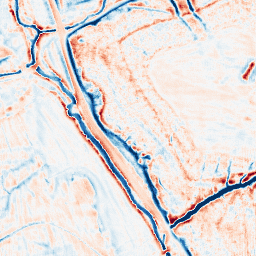
Category: edge_preserving
Decomposition family: bilateral
Decomposition parameters: d: 15
sigma_color: 25
sigma_space: 50
Upsampling method: fft_zeropad
Upsampling parameters: scale: 4
Upsampling scale: 4